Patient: sex M, age 48
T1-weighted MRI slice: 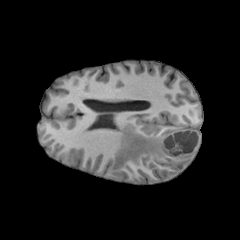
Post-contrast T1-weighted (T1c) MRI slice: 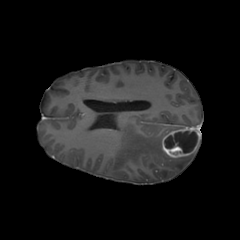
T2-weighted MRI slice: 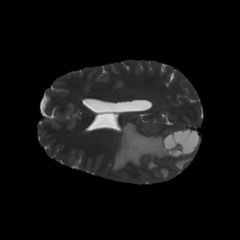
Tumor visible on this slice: yes
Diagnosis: Glioblastoma, IDH-wildtype
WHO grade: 4